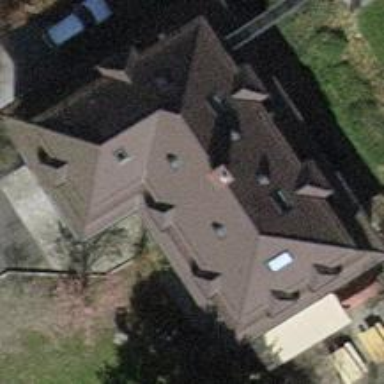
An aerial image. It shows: Building with tile roof.